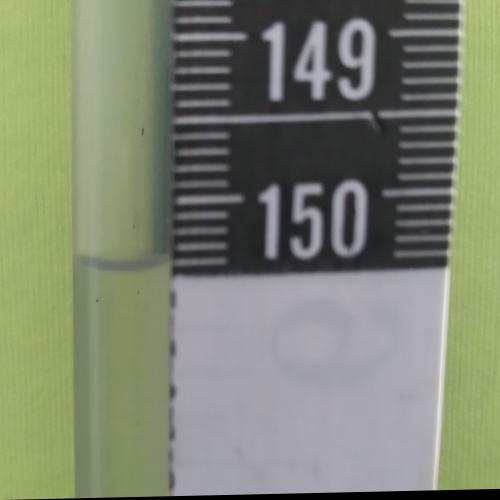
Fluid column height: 150.4 cm